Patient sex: M
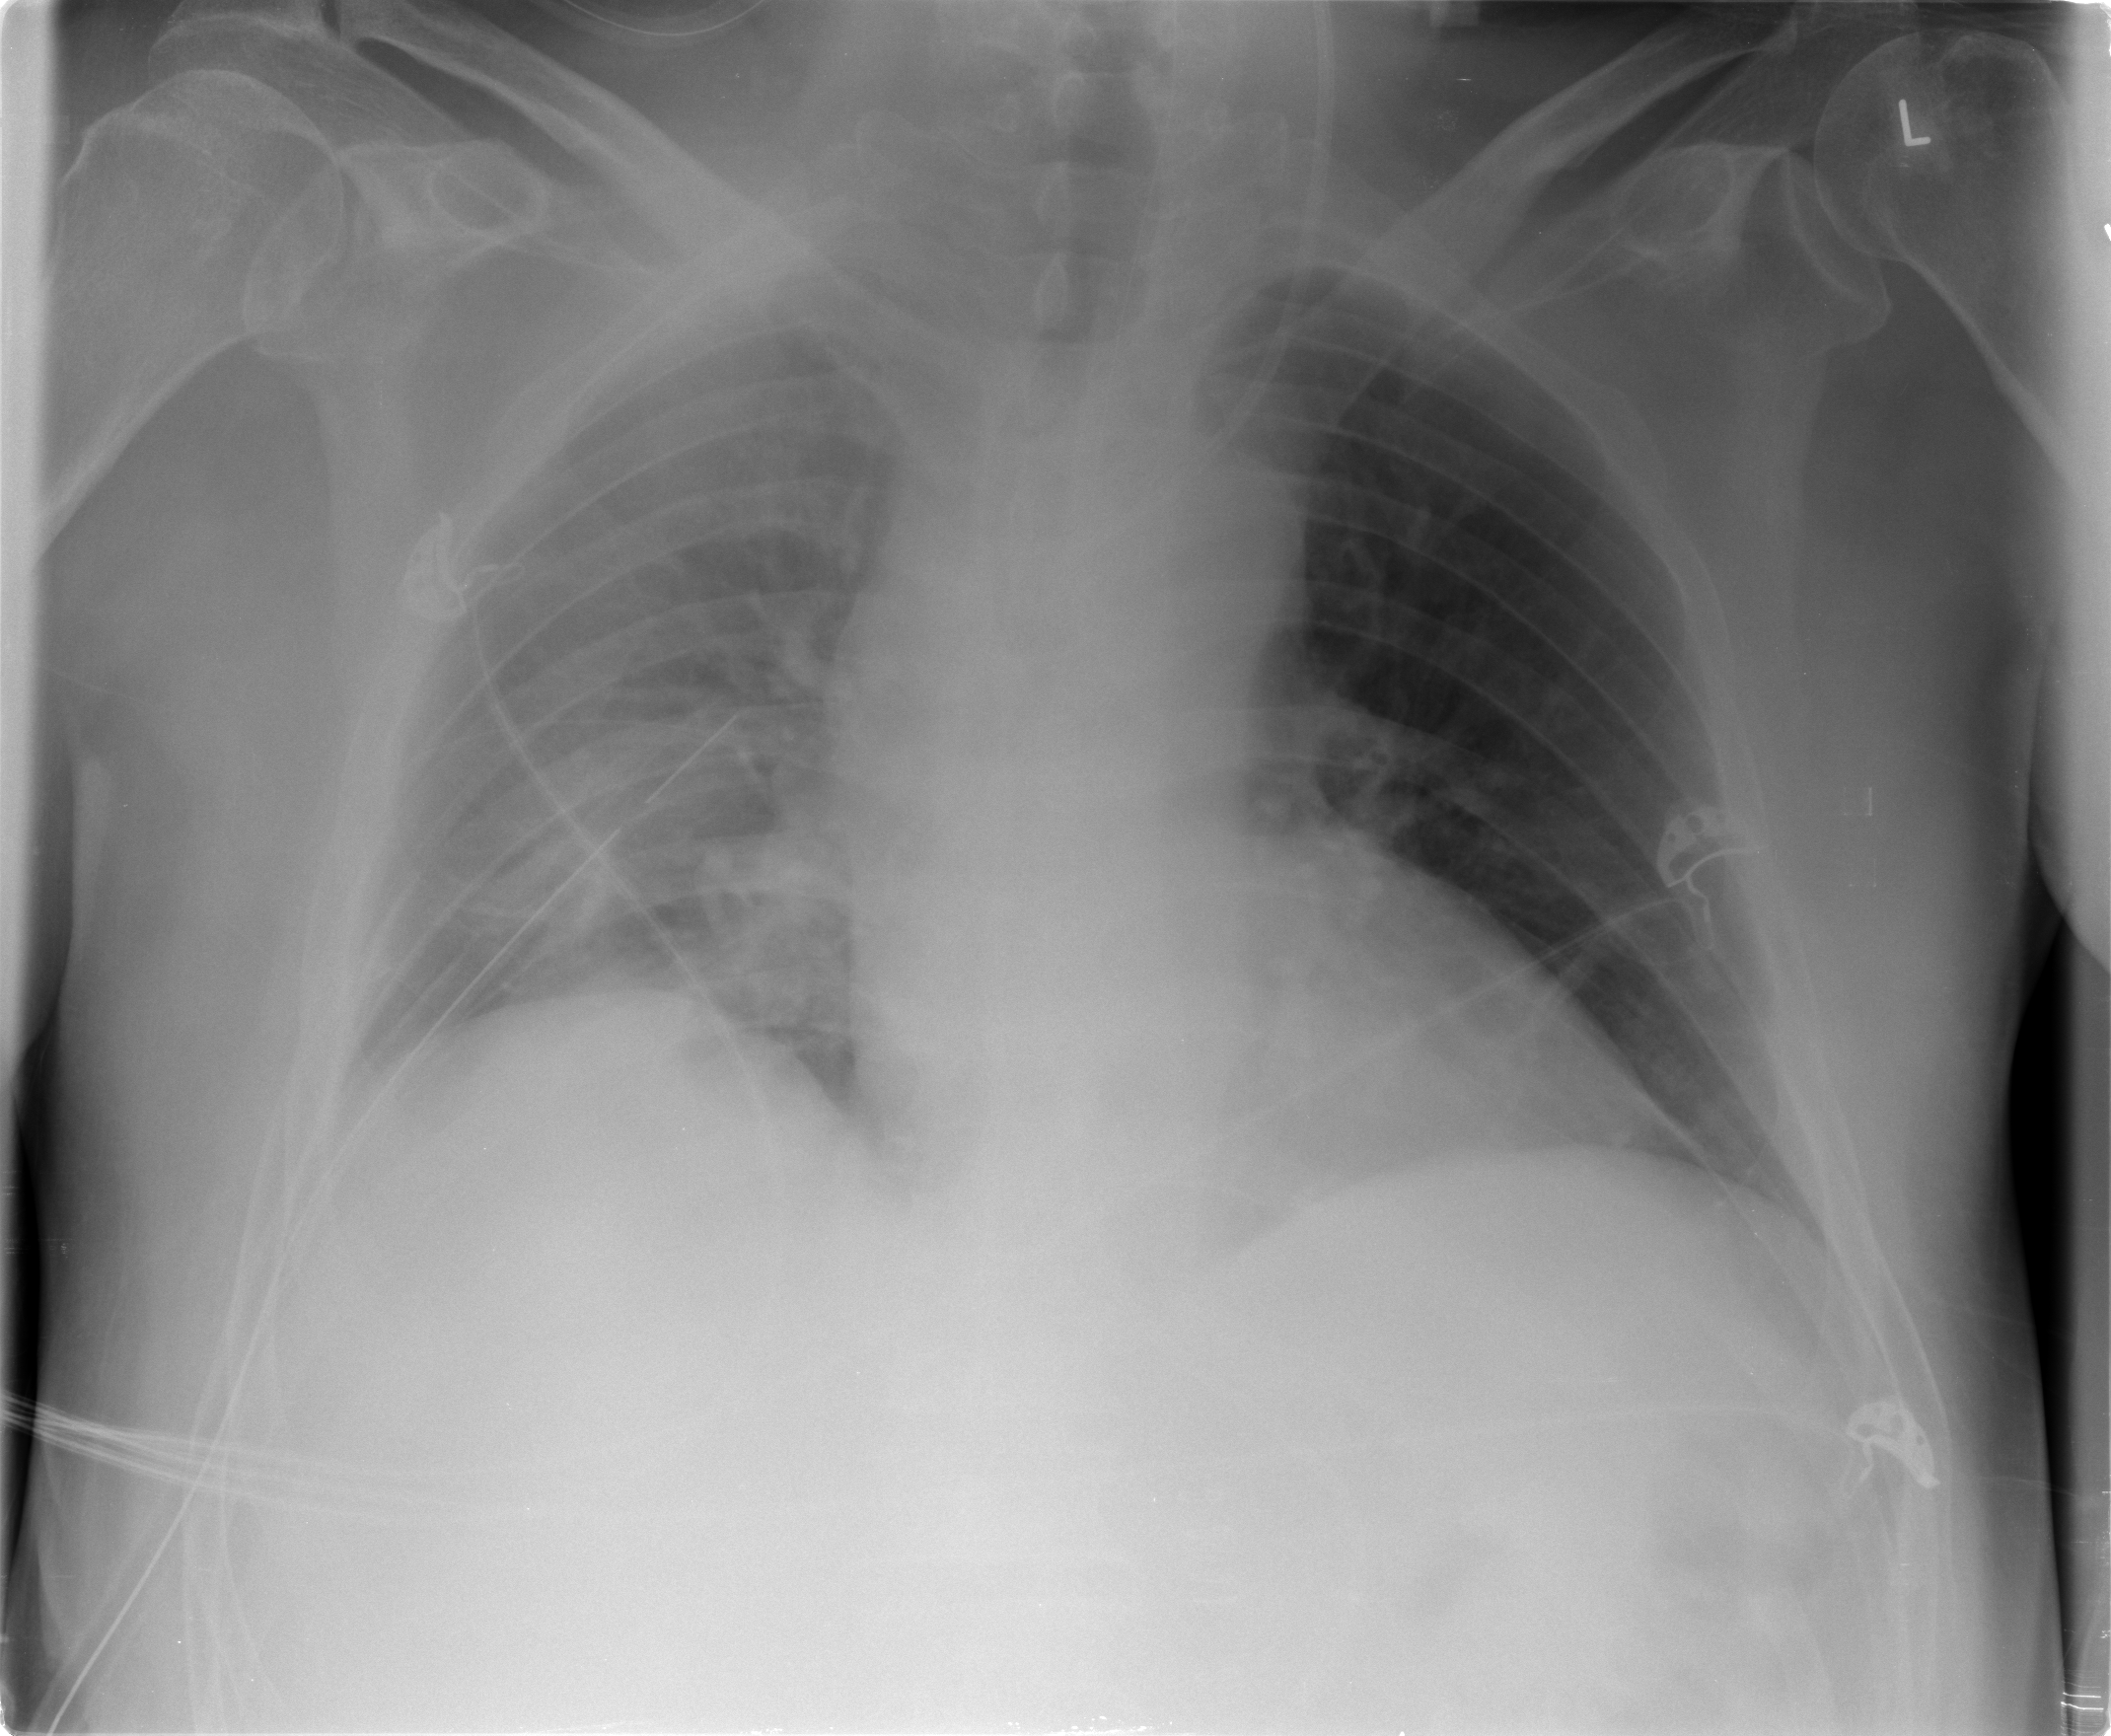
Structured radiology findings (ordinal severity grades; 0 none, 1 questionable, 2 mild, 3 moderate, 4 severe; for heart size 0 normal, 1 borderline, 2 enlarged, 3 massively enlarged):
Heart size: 0
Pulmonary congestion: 0
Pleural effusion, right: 2
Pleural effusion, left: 0
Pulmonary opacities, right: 1
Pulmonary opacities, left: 0
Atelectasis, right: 2
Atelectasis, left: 2